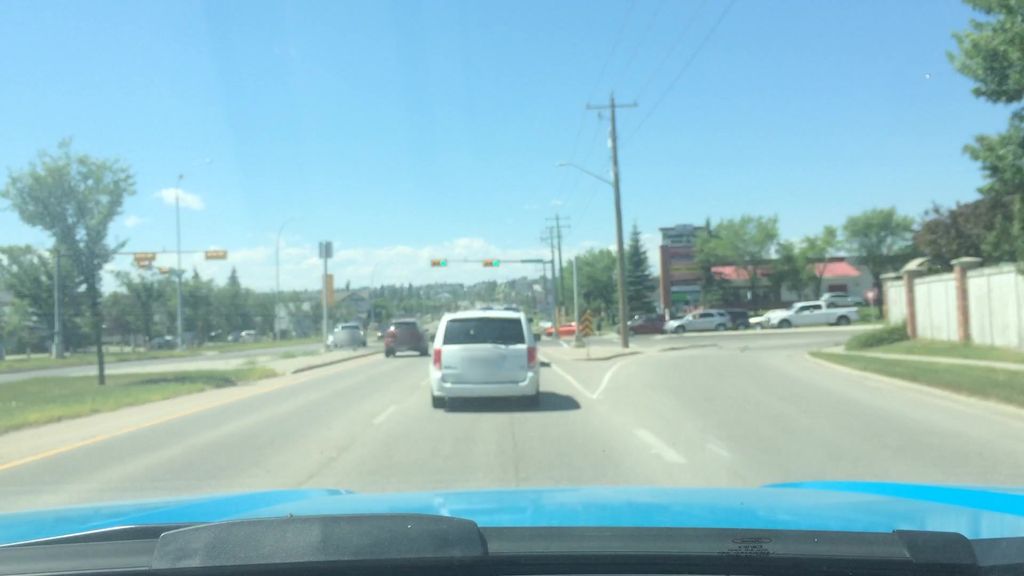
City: calgary